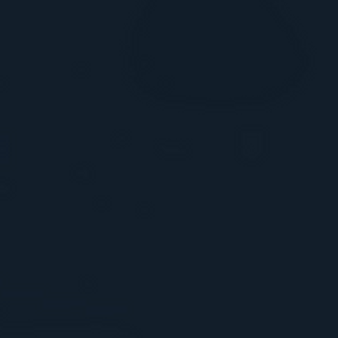
Label: other